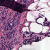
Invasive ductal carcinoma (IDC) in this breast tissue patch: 1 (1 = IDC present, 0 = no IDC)